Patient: sex M, age 71
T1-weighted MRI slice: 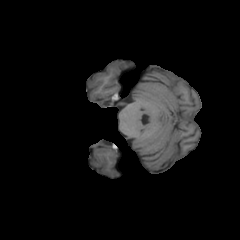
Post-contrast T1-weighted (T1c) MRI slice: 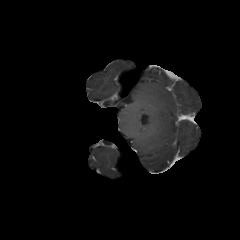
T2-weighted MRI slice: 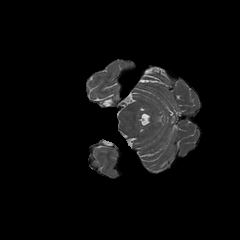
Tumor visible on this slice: no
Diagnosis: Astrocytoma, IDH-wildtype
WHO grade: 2